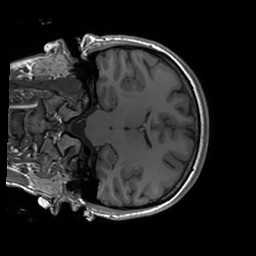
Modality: T1w
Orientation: coronal
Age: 22
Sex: female